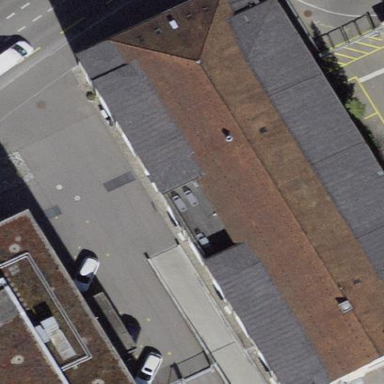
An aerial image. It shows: Industrial building.